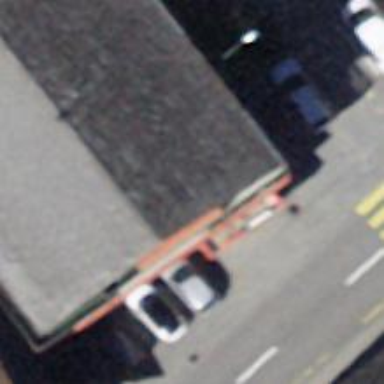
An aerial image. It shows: Post office.